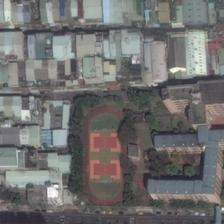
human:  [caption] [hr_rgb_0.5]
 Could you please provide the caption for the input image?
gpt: a playground surrounded by many green trees is semi-surrounded by many buildings .

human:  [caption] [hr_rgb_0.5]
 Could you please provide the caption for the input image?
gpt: a playground is semisurrounded by many buildings and some green plants .

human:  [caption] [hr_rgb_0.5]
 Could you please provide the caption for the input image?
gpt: many buildings and some green trees are around a playground .

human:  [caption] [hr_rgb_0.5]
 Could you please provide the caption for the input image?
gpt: the messy houses surround the playground .

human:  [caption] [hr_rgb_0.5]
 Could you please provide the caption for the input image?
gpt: a playground is semisurrounded by many buildings and some green plants .